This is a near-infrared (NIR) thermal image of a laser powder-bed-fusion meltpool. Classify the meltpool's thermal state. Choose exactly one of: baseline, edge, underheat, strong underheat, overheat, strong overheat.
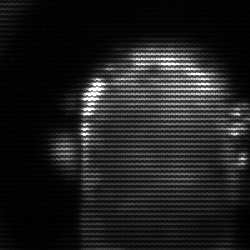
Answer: baseline